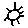
Label: sun